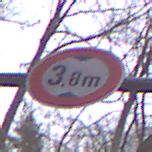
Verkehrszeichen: TatsaechlicheHoehe
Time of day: Midday
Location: Outdoor (Nature)
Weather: Overcast
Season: Autumn
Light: Natural